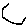
Label: hexagon